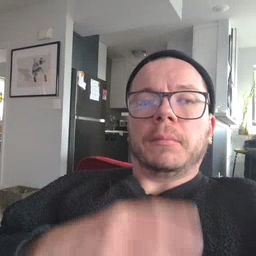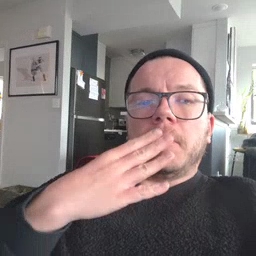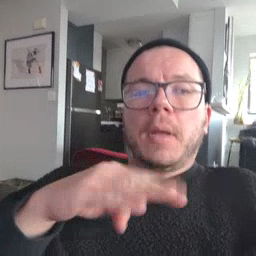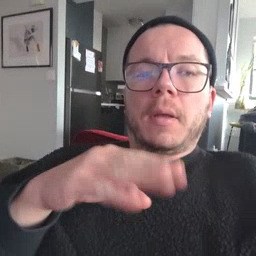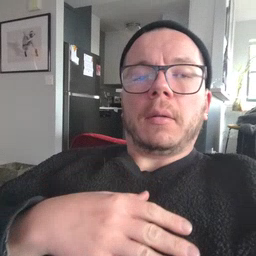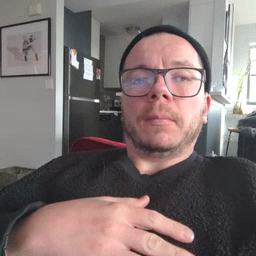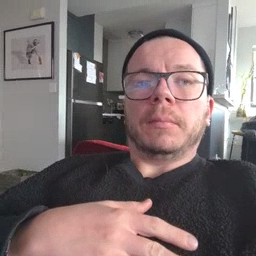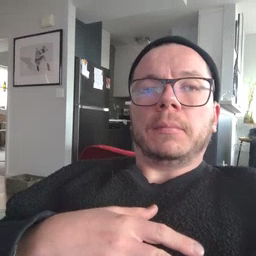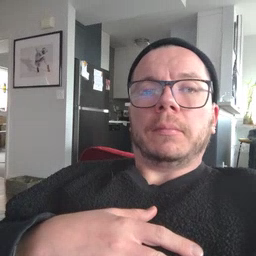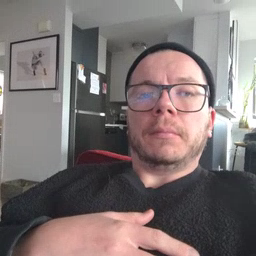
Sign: bad